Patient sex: M
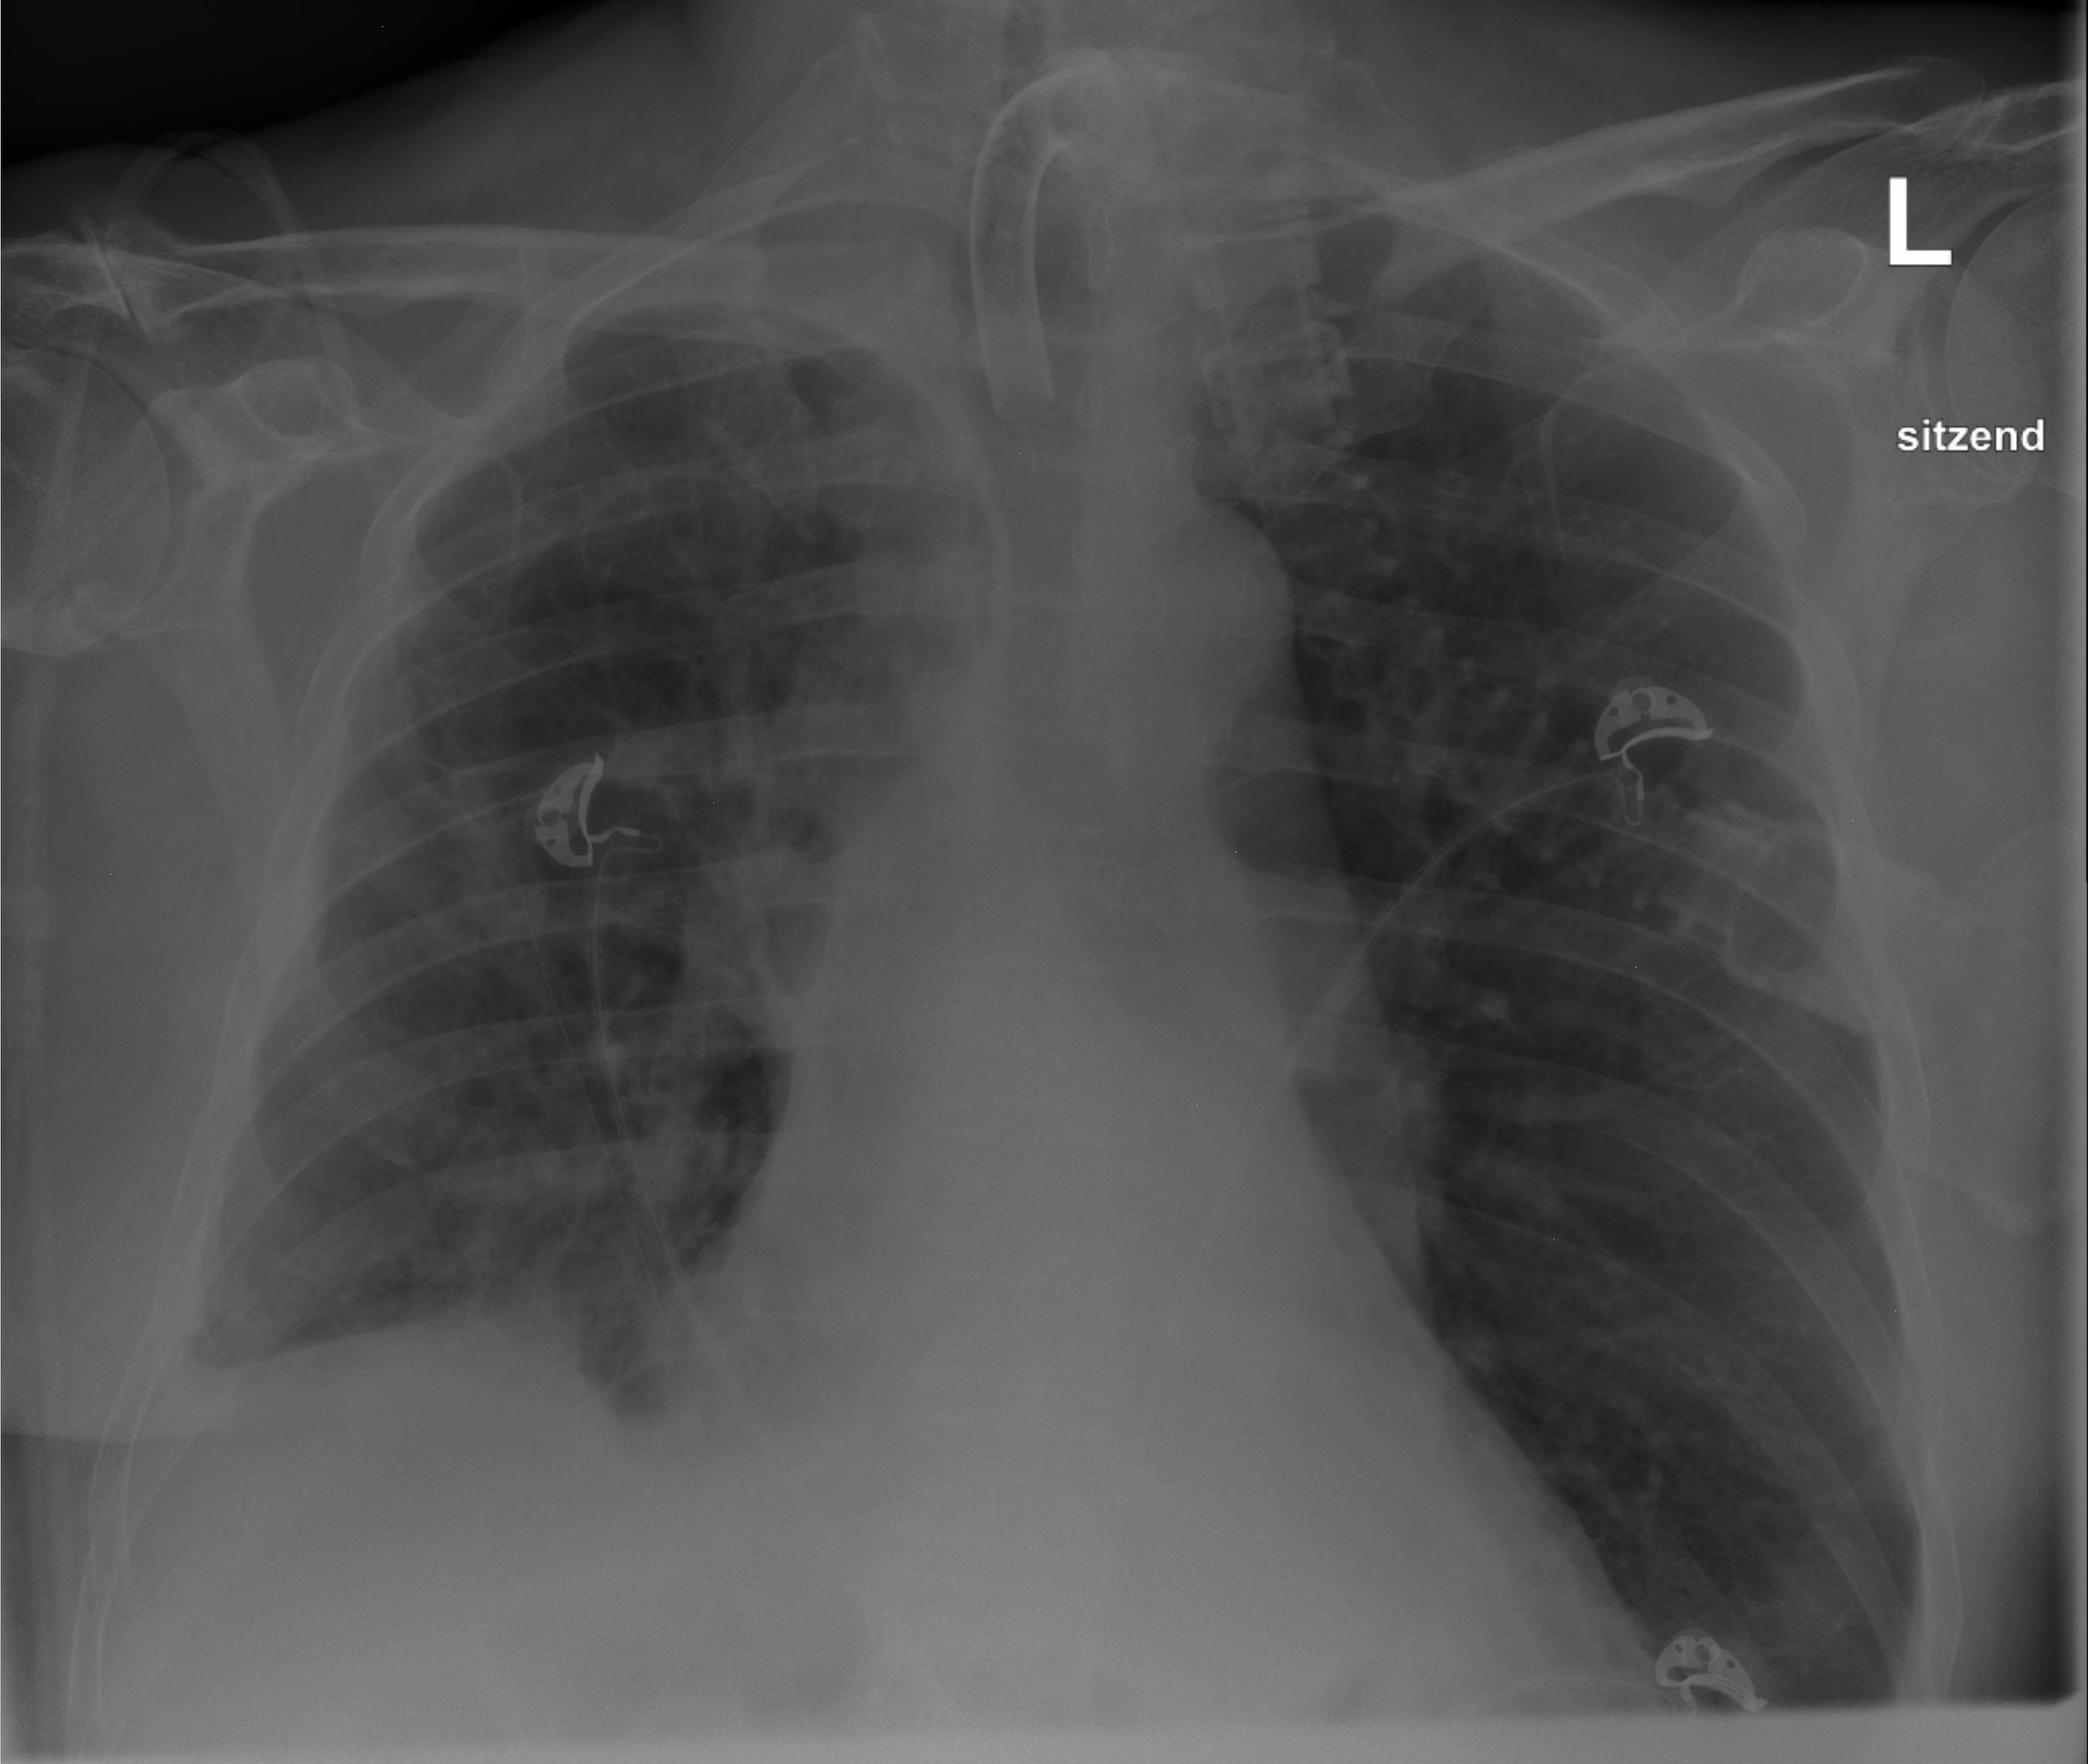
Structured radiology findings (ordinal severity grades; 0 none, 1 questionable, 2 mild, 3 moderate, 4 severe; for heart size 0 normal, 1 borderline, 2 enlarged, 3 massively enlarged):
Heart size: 0
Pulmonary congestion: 0
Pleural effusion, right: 2
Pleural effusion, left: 0
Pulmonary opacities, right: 0
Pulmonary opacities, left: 0
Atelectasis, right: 2
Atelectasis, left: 0